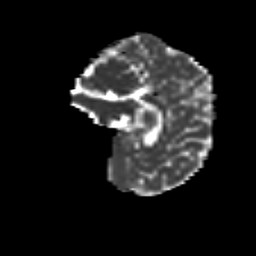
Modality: MD
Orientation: sagittal
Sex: male
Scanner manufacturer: siemens
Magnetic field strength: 3 T
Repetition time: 5 s
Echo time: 0.071 s